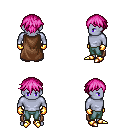
a pixel art fantasy rpg character, male body template, dark elf, purple skin, brown cape, teal pants, pink short bangs hairstyle, gold gloves, gold boots, four views (front, back, left, right), 2x2 character sprite sheet, small pixel art, hard edges, no anti-aliasing